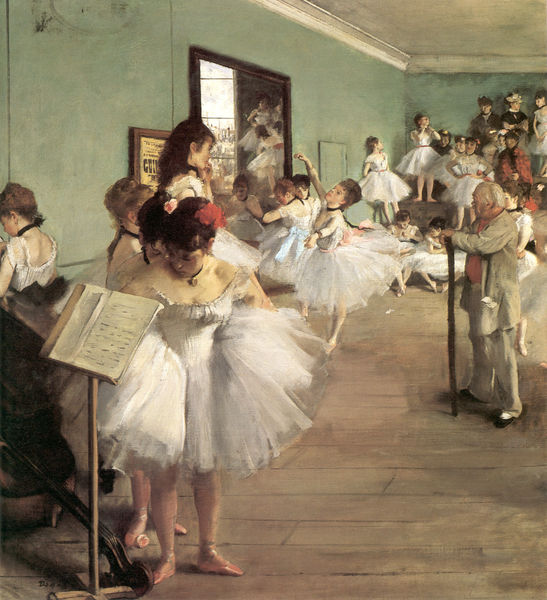
Titel: Examen de danse, Die Tanzprüfung
Künstler: Edgar Degas
Standort: New York (New York)
Institution: The Metropolitan Museum of Art
Schlagwörter: mann, schatten, weiß, frauen, grün, impressionismus, menschen, mädchen, bewegung, blume, blumen, braun, degas, elegant, frau, hell, holz, kleider, licht, pastell, raum, schwarz, tür, blüten, rot, beige, malerei, tanz, wand, innenraum, instrument, spiegel, boden, figur, haare, decke, eltern, bass, instrumente, kontrabass, musik, orchester, tanzen, tänzerin, tänzerinnen, rosa, kinder, stock, sprung, füße, papier, alter mann, balett, ballerina, ballerinas, ballet, ballett, ballettmeister, ballettsaal, ballettstunde, beobachten, cello, choreograph, choreographie, contrabass, disziplin, dpiegel, fußboden, gamasche, gehstock, gelenke, halsband, haltung, holzplanken, kostum, lehrer, lehrerin, mieder, nee, öl, noten, notenpult, notenständer, parkett, port de bras, position, probe, rote blume, röcke, schuhe, schule, schwanensee, spiegelbild, spitzenschuhe, stab, studie, tanzsaal, tanzschule, tanzstunde, tribüne, tutu, tutus, tüll, tütü, tütüt, unterricht, vortanzen, wartesaal, zuschauer, zuschauerinnen, zöpfe, üben, übung, kette, saal, vorführung, beobachter, treppe, stuck, plakat, ständer, leichtigkeit, grazil, balettschuhe, ballettschuh, tänzerinen, balletttänzerin, balettstunde, ausbildung, höhere töchter, tanzmeister, drill, elevinen